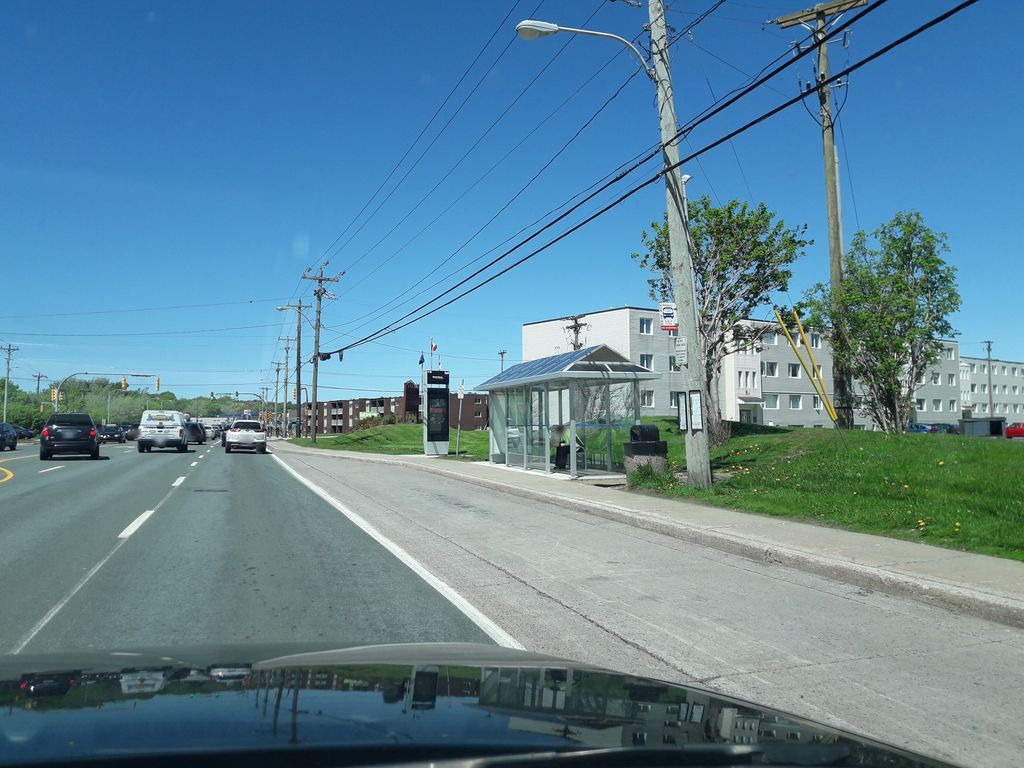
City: st_johns